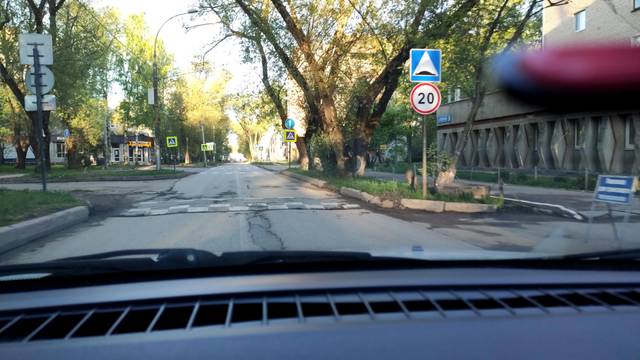
Region: Russia
Coordinates: 58.011, 56.285